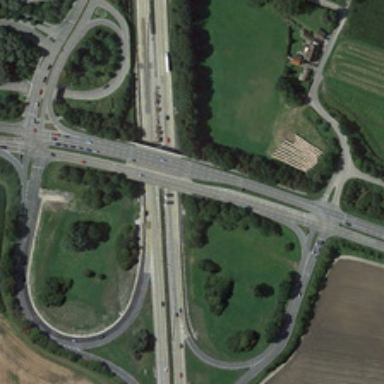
Many green trees and several pieces of farmlands are near a viaduct .